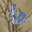
Label: 6